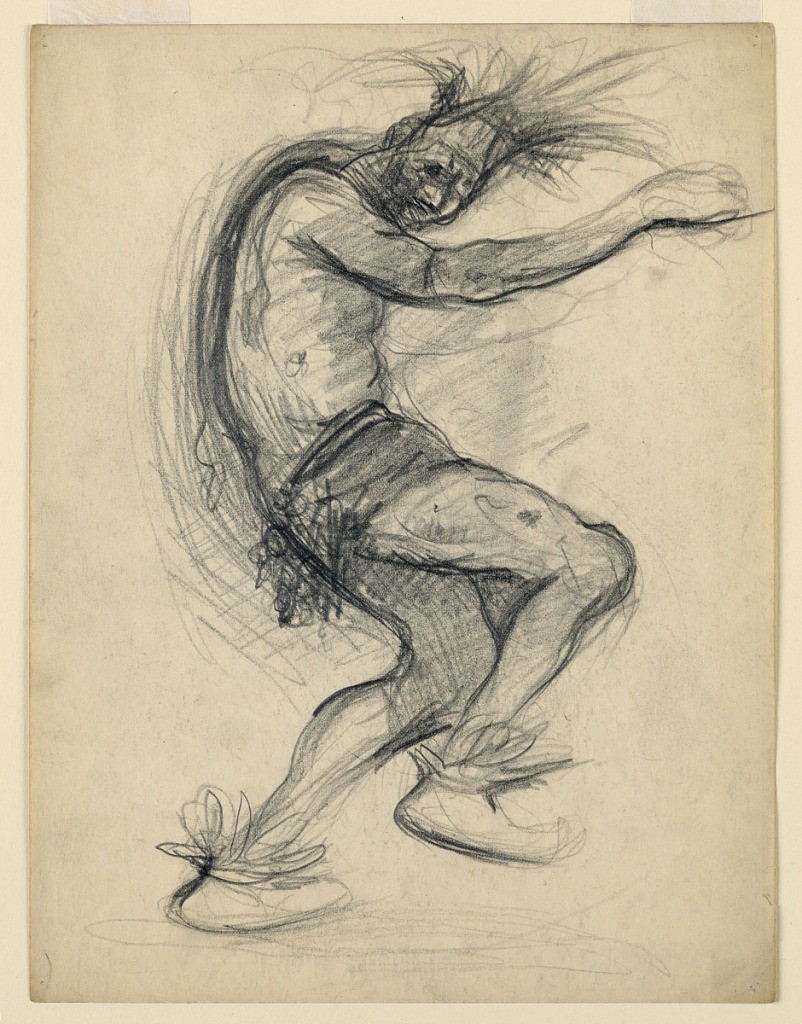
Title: Study for "Koshari–or Indian Fun-maker"
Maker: Eugene Higgins, American, 1874–1958
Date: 1921
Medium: Graphite on paper
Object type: Drawing
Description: Figure with a headress turned towards the right, bending forward, with right leg and right arm raised in a dance.